RGB frame:
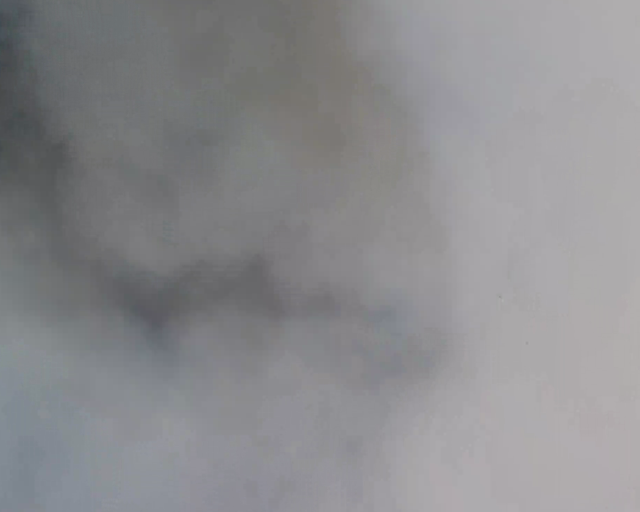
Thermal frame:
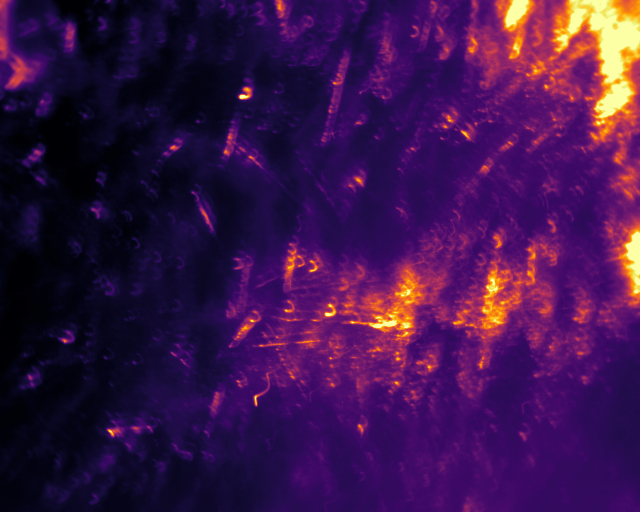
Captured: 2026-02-27 02:39:35
Pixels at or above 80 °C: 14181 (fraction of frame: 0.04328)